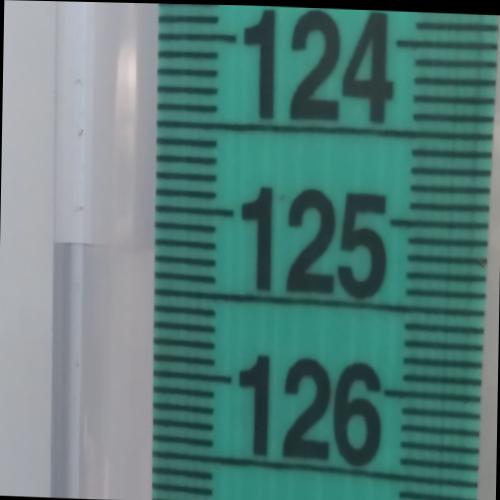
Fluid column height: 125.3 cm